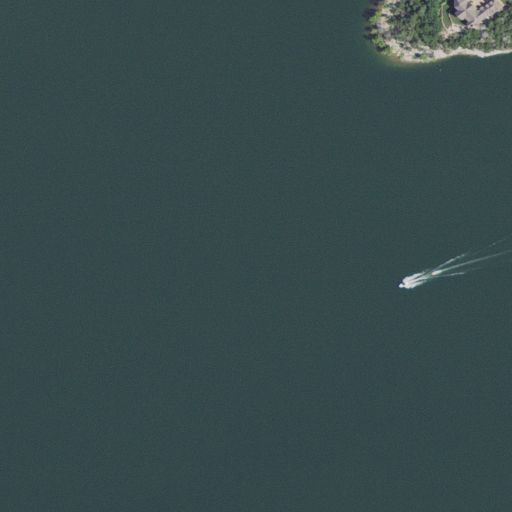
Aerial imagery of valley in Missouri named Hoot Owl Hollow containing open water, mixed forest, deciduous forest, and grassland